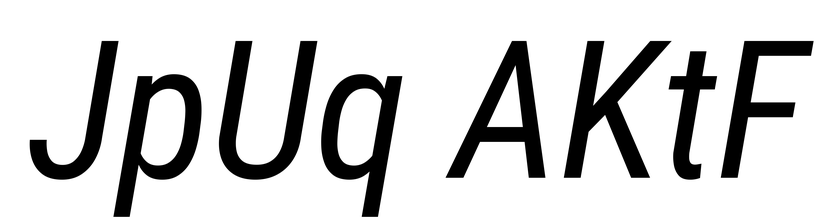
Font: Roboto-Italic_Condensed_Italic